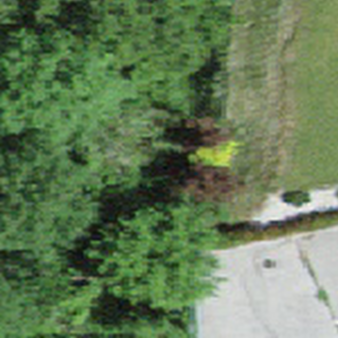
Label: other